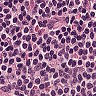
Metastatic tissue present: no